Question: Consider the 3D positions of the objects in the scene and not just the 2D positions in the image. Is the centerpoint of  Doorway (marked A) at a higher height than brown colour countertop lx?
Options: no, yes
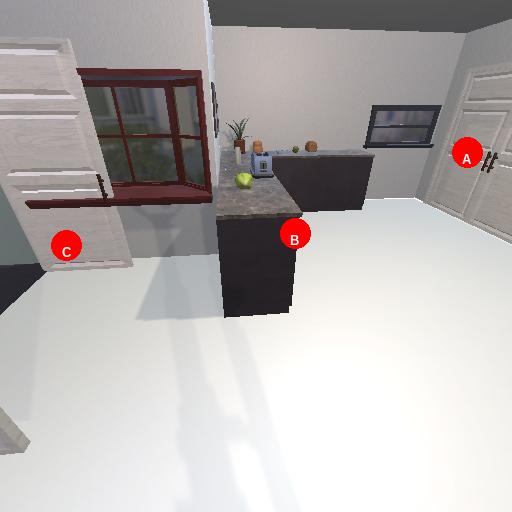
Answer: no